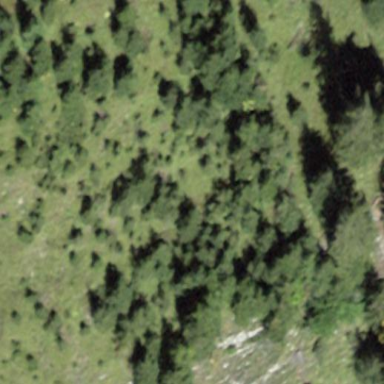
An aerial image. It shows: Patch of scrub vegetation.